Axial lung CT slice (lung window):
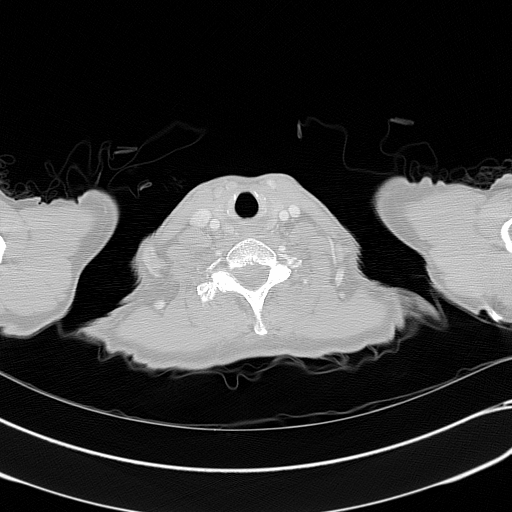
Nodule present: no